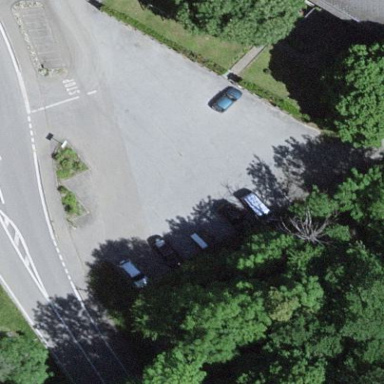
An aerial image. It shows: Parking area with asphalt surface.